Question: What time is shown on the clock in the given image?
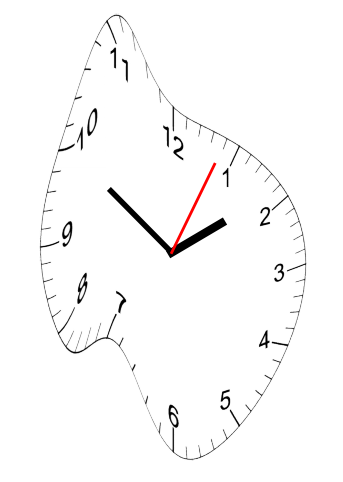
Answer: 01:50:04